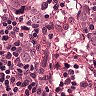
Metastatic tissue present: yes